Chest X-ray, PA view. Patient: 11 years old, sex F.
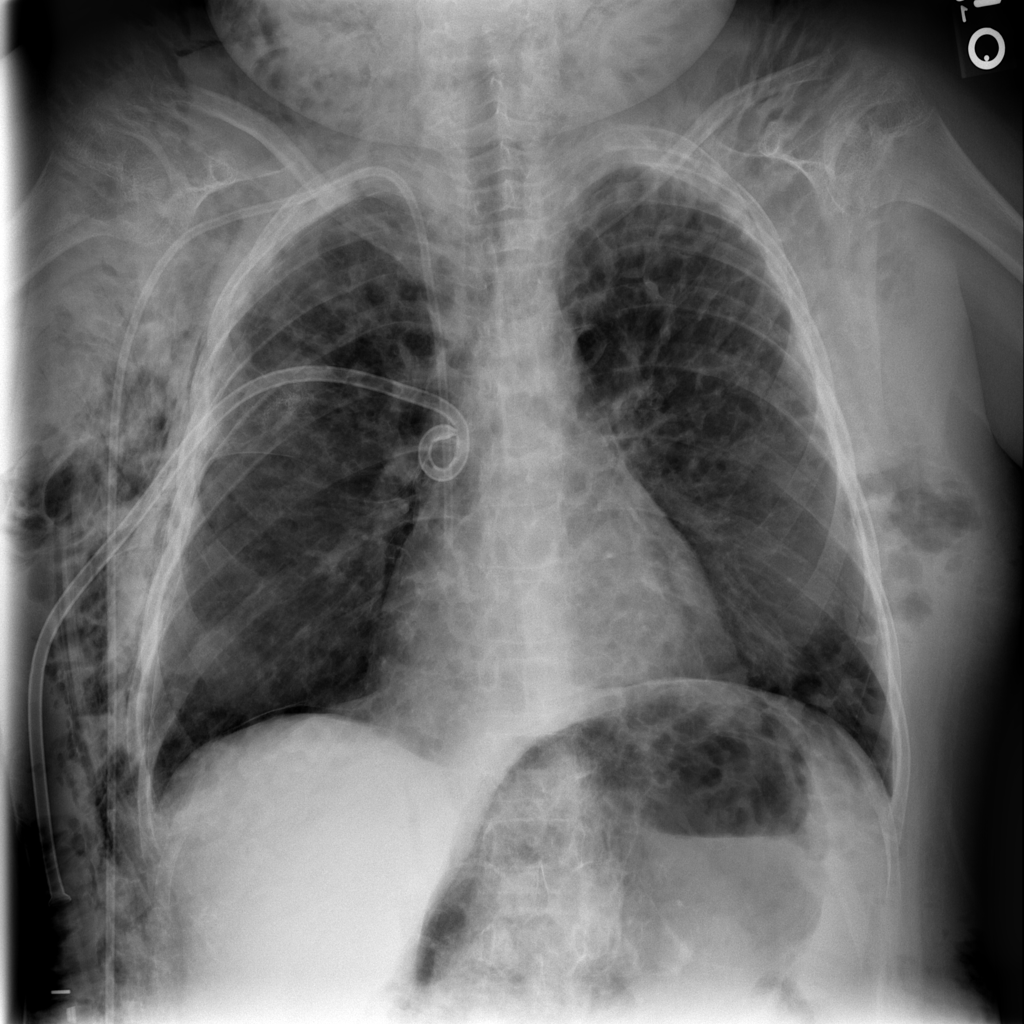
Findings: Emphysema, Pneumothorax